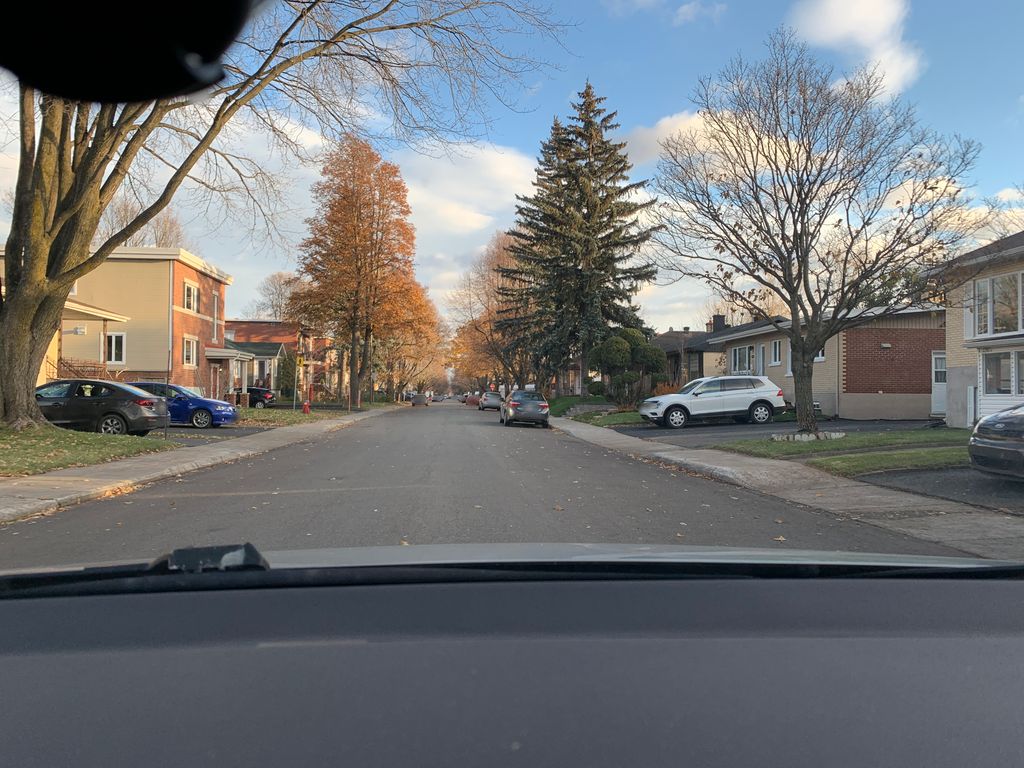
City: quebec_city